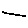
Label: line